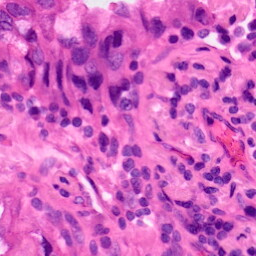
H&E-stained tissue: Lung